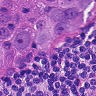
Metastatic tissue present: yes